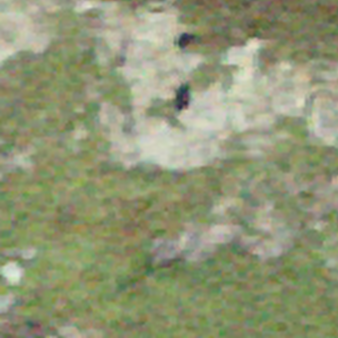
Label: other